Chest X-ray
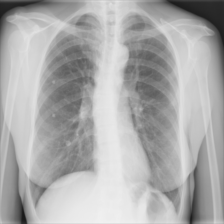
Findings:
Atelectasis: negative
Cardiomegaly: negative
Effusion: negative
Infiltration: negative
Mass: negative
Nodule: negative
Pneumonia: negative
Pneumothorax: negative
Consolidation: negative
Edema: negative
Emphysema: negative
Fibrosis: negative
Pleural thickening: negative
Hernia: negative